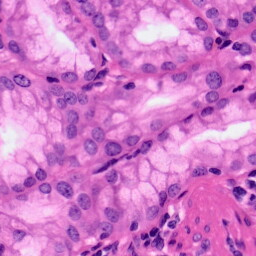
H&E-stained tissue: Pancreatic